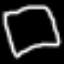
Label: square